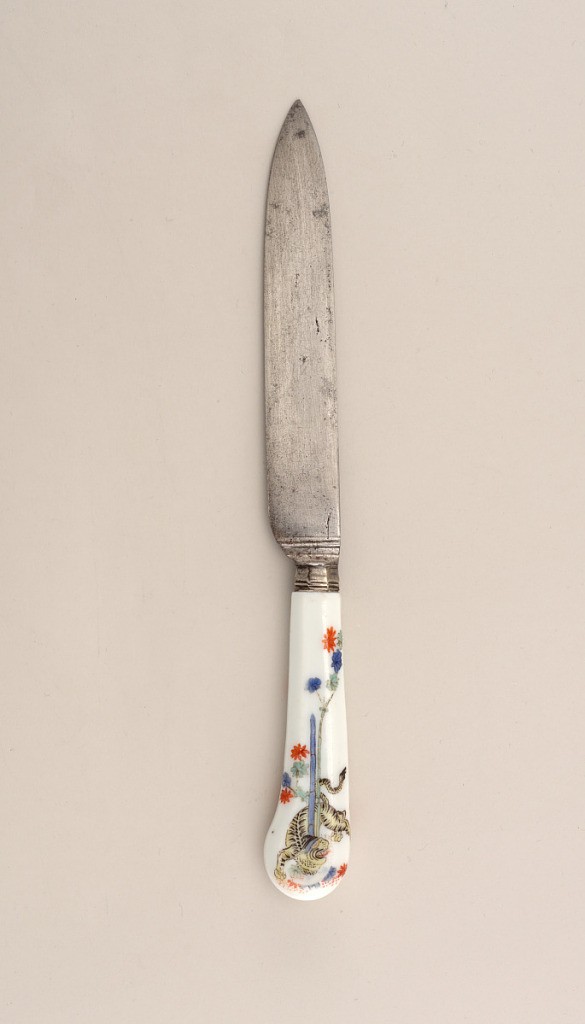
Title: Knife with Porcelain Handle (Paired with Fork)
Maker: Meissen Porcelain Manufactory, German, active from 1710 to the present
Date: after 1730
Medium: hard paste porcelain, vitreous enamel, steel, silver
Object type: knife
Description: Straight-sided, leaf-shaped blade. Horizontal bands on bolster, silver ferrule, octagonal in section. White pistol-shaped porcelain handle, octagonal in section. Multi-color Chinoiserie decoration with tiger, bamboo and flowers on one side, and flowers on the reverse side.